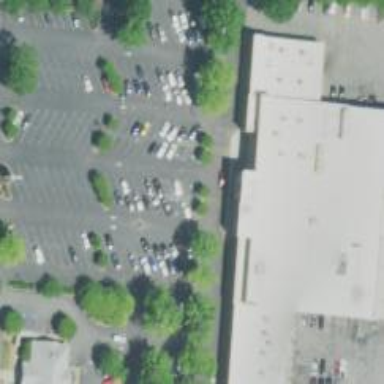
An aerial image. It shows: Supermarket.